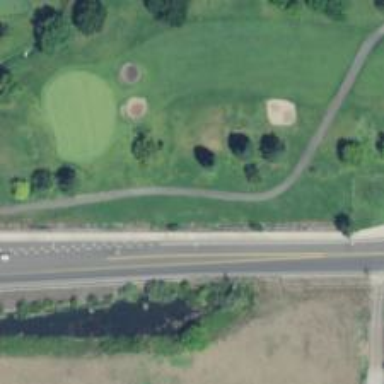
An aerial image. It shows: Path used for both walking and golf.